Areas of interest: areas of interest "Jinsha Commercial"
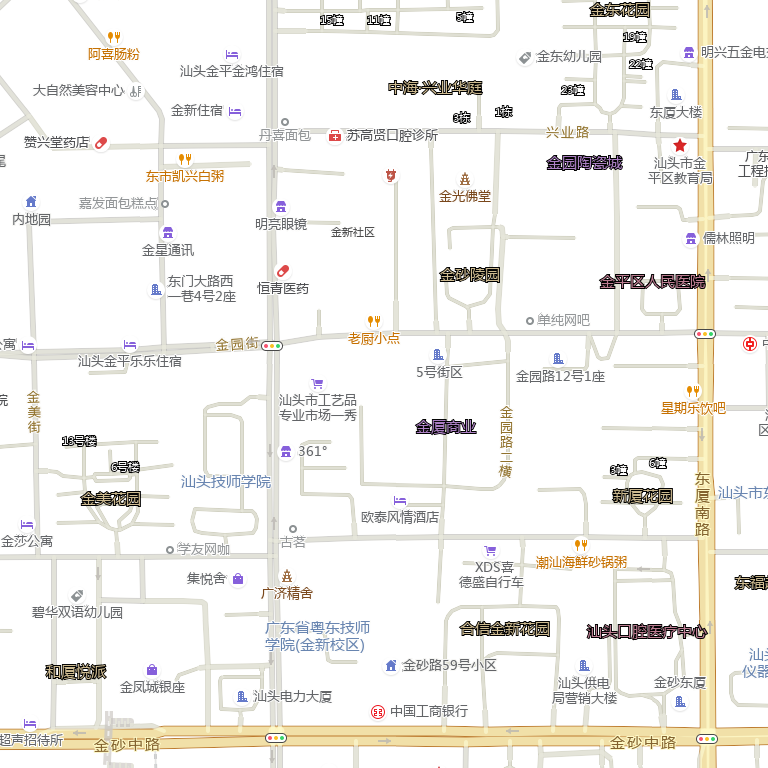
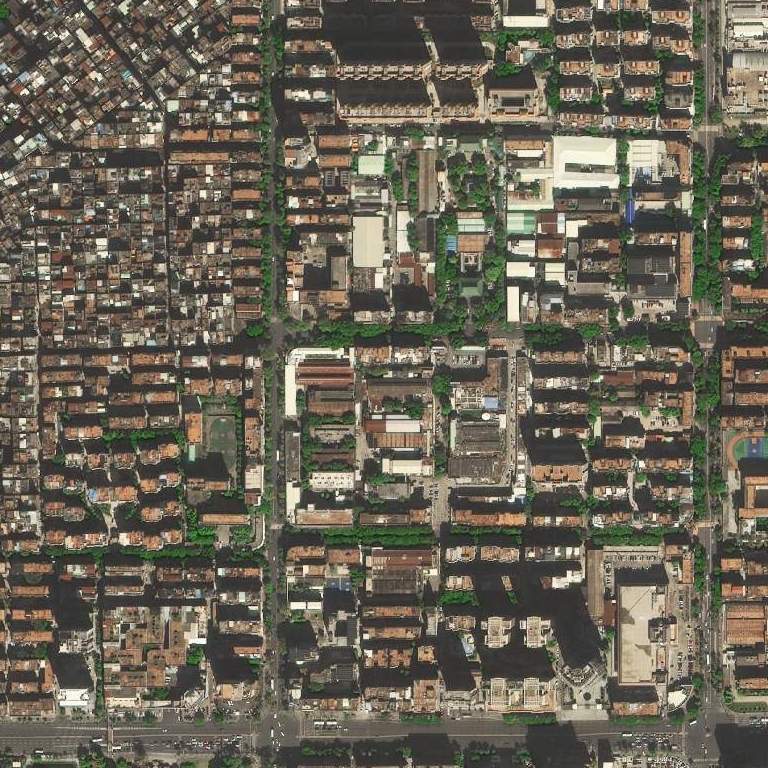